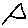
Label: triangle